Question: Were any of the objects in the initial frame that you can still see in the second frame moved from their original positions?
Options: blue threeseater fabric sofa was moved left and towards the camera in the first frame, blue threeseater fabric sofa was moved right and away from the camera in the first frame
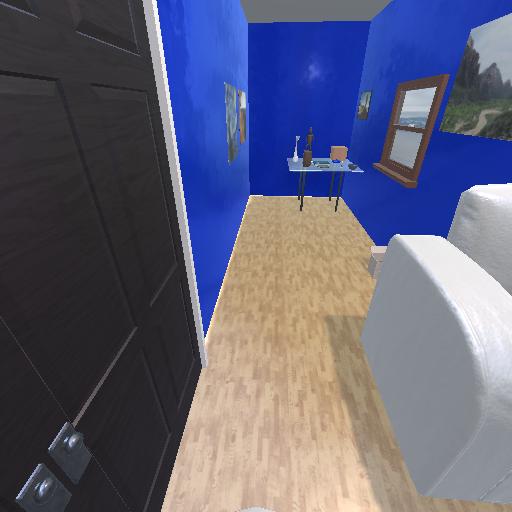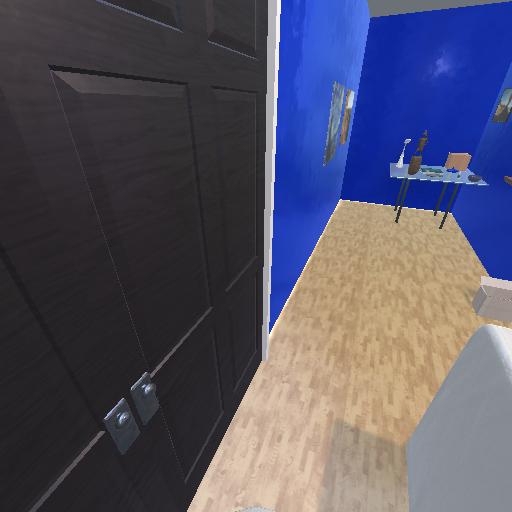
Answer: blue threeseater fabric sofa was moved left and towards the camera in the first frame